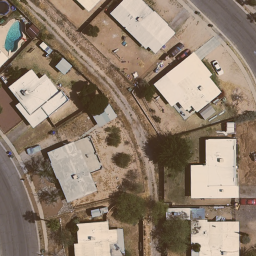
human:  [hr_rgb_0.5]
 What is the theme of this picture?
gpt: medium residential

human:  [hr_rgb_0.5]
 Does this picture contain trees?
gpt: yes

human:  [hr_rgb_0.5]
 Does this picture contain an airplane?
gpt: no

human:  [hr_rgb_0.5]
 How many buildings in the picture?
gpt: seven

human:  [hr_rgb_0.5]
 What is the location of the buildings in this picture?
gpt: lower left and upper right